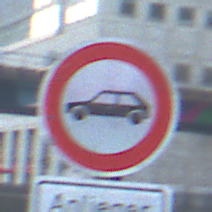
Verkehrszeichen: VerbotPersonenkraftwagen
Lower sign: PersonengruppenFrei1
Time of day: MorningAfternoon
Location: Outdoor (Urban)
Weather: PartlyCloudy
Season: NotSpecified
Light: Natural